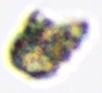
Label: Detritus